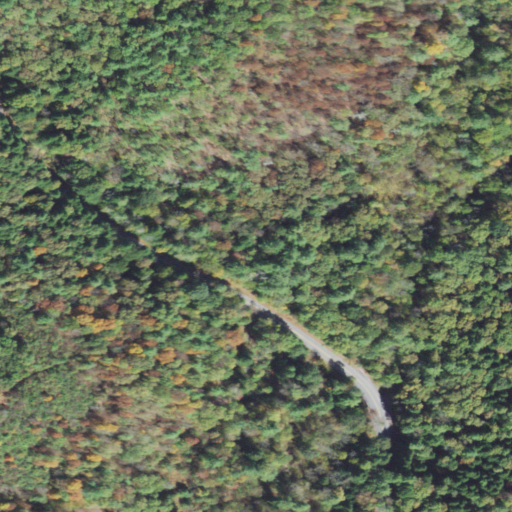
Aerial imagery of valley in Pennsylvania named Plum Hollow containing deciduous forest, evergreen forest, open development, mixed forest, shrub, and low intensity development